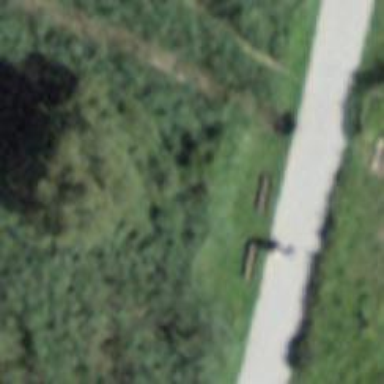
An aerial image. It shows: Brown bench.